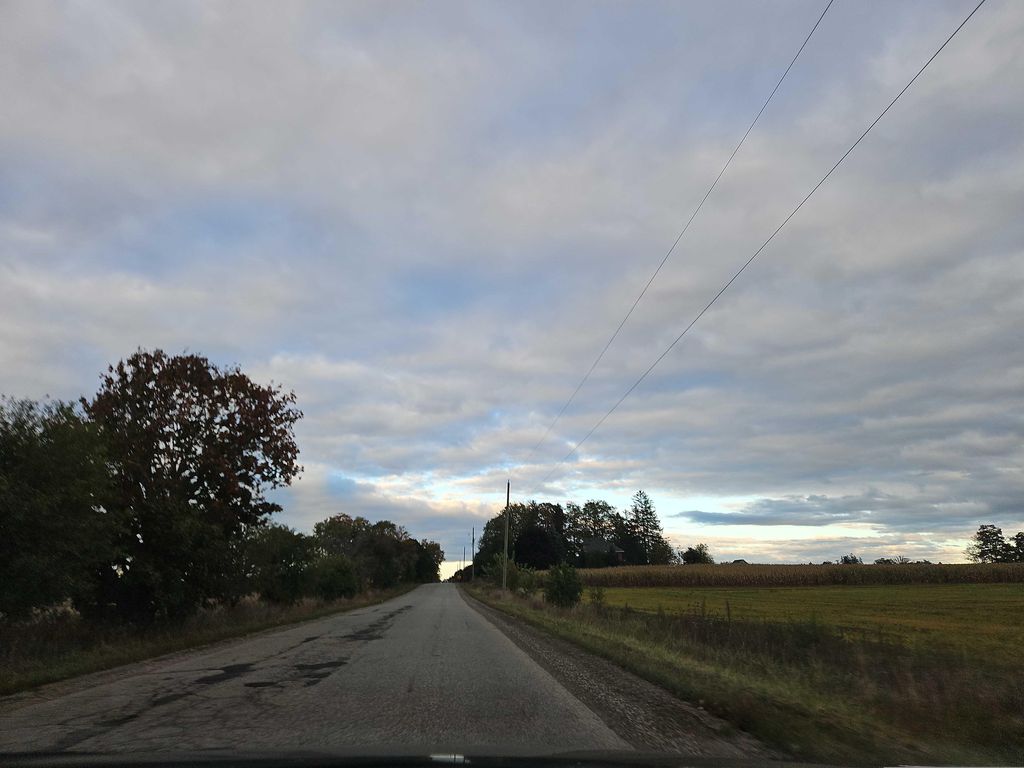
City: kitchener-waterloo